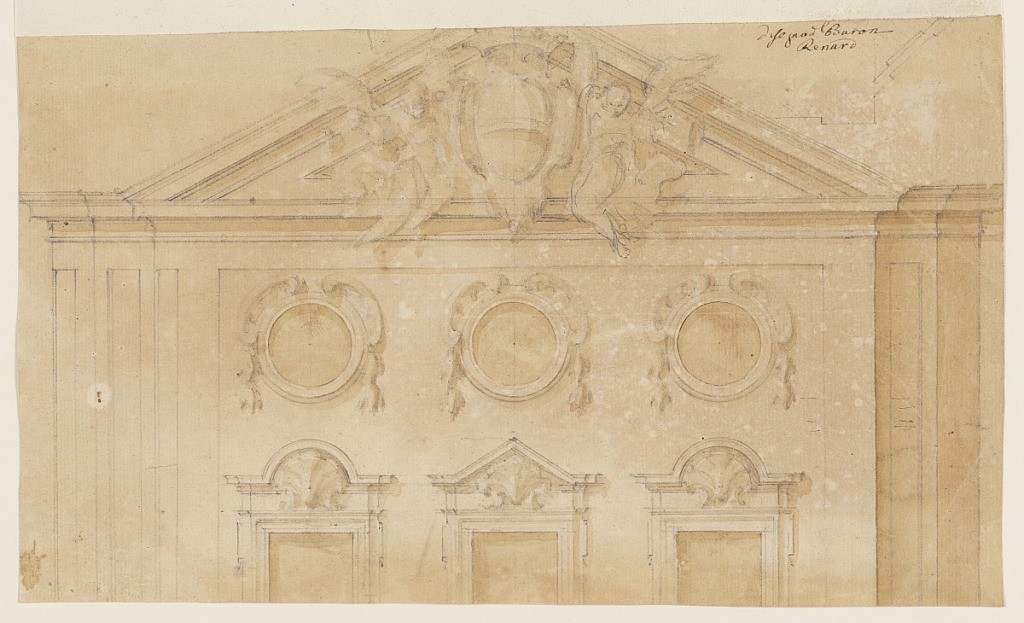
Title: Design for a Façade
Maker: Benedykt Renard, Polish, 1680 - 1726
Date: ca. 1710
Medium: Graphite, brush and bistre on paper
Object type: Drawing
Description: The upper part of three windows, three bull eyes and a triangular pediment are shown. Two winged genii support a coat-of-arms. Verso: parts of architectural plans.